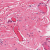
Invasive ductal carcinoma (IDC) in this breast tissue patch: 0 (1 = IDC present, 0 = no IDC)